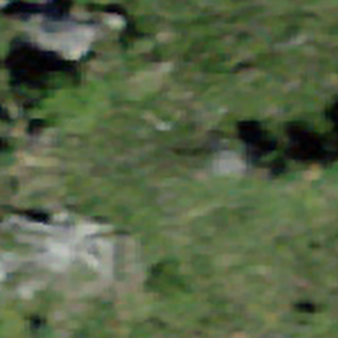
Label: other